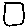
Label: square